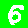
Digit: 6